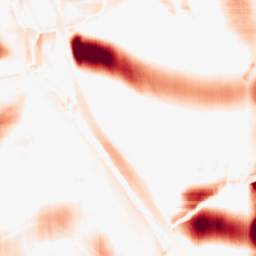
Category: morphological
Decomposition family: rolling_ball
Decomposition parameters: radius: 25
Upsampling method: bicubic
Upsampling parameters: scale: 2
Upsampling scale: 2